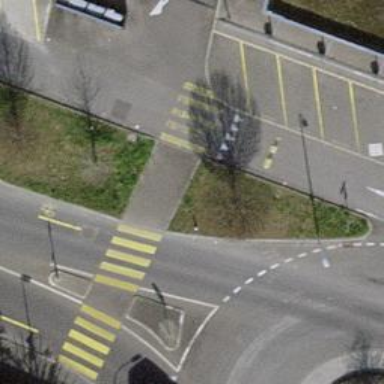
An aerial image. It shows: Traffic calming island.